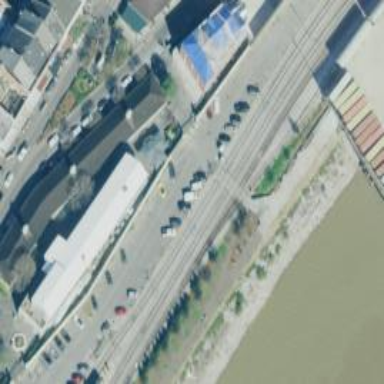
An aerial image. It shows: Railway crossing.